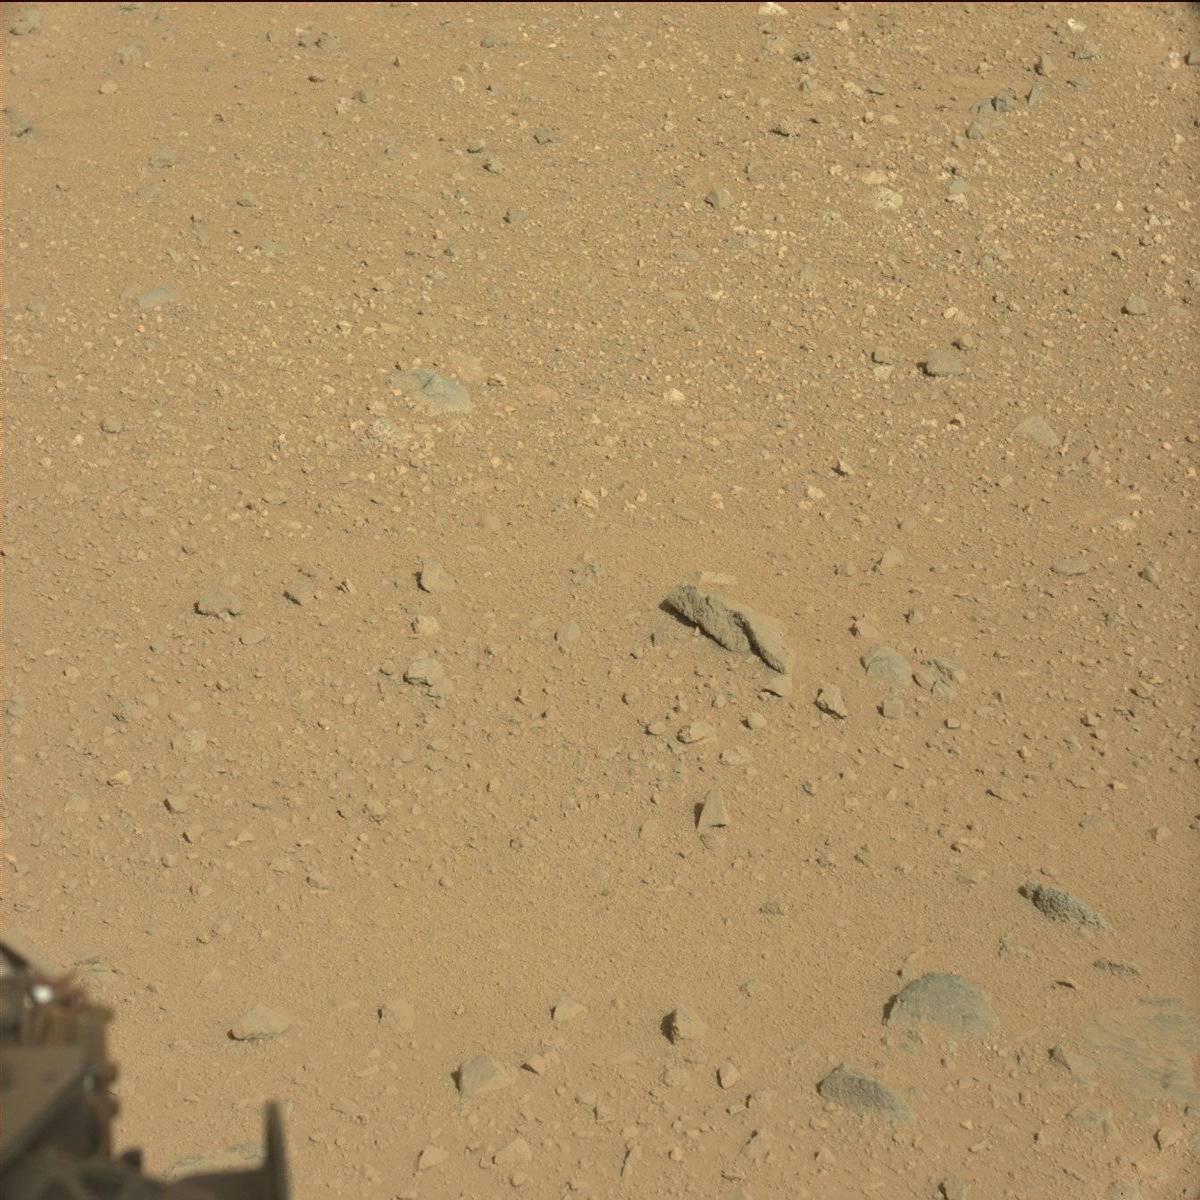
Terrain classes present: Bedrock, Rover, Sand / Soil